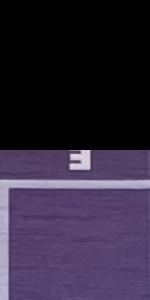
Label: Empty